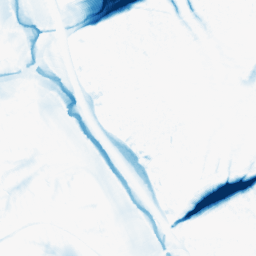
Category: morphological
Decomposition family: morphological
Decomposition parameters: operation: closing
size: 20
Upsampling method: sinc_hamming
Upsampling parameters: scale: 2
kernel_size: 8
Upsampling scale: 2